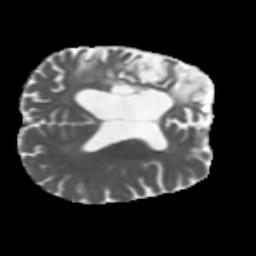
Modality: MD
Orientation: axial
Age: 56
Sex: male
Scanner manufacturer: siemens
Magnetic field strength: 3 T
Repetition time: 5.47 s
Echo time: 0.0854 s